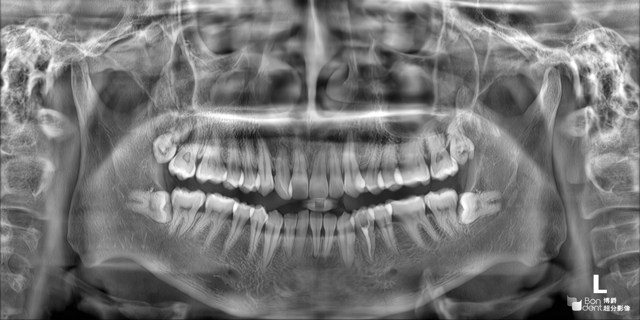
adult